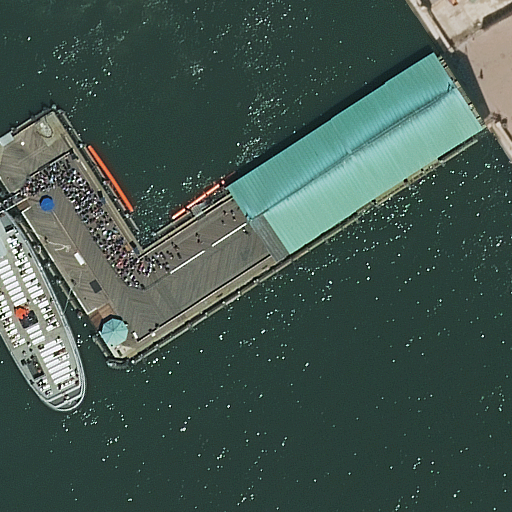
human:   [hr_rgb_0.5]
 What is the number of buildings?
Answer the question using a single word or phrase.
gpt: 2

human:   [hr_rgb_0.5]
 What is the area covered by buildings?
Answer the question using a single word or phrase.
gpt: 949m2

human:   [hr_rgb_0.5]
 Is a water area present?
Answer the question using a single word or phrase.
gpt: yes

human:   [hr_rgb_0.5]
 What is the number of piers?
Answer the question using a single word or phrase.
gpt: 1

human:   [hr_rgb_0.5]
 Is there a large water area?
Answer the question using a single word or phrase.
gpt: yes

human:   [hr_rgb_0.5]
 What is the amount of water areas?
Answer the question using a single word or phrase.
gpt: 1

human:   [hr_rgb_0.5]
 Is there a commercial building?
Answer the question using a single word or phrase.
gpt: no

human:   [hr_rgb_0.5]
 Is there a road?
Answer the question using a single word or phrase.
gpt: yes

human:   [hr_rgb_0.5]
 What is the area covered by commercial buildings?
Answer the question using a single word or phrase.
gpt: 0m2

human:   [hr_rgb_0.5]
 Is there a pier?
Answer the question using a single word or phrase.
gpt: yes

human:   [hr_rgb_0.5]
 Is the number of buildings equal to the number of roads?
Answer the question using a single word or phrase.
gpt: no

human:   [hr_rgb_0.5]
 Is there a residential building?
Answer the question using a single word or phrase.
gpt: yes

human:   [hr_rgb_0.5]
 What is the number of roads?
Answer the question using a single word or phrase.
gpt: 3

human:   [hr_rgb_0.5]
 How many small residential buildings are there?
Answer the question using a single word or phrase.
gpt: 1

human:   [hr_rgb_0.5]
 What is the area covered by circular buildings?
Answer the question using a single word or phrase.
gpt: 19m2

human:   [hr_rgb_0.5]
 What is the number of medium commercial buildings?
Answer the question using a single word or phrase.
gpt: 0

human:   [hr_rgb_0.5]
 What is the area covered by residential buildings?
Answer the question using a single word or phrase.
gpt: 19m2

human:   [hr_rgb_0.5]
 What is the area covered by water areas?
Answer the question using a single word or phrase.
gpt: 10275m2

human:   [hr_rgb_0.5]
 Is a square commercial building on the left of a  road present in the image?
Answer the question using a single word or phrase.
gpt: no

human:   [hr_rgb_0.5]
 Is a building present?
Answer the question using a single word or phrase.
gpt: yes

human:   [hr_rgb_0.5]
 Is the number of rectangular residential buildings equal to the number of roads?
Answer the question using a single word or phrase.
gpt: no

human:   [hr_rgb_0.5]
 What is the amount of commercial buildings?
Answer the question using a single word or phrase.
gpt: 0

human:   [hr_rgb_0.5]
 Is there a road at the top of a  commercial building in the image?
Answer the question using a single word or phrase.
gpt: no

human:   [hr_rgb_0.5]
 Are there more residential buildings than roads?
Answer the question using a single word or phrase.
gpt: no

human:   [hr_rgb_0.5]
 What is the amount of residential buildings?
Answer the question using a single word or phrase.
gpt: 1

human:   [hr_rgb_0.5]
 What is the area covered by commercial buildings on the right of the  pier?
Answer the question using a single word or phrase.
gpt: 0m2

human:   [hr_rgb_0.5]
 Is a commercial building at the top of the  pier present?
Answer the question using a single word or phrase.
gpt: no

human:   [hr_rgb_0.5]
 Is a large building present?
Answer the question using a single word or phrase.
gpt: yes

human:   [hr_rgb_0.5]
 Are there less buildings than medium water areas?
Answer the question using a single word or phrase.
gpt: no

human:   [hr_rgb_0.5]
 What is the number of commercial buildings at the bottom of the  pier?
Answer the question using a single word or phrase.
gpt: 0

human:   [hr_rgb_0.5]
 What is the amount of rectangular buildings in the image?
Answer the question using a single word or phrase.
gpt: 2

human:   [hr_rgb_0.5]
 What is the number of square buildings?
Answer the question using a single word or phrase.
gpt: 1

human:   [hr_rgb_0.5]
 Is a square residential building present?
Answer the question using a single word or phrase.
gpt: yes

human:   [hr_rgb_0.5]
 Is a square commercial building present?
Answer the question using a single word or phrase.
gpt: no

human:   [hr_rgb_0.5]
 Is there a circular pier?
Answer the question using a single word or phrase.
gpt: no

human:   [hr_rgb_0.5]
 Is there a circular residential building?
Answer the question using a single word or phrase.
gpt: yes

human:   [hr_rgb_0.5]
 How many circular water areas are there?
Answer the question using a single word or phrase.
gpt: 0

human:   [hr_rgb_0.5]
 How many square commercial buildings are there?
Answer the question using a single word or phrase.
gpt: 0

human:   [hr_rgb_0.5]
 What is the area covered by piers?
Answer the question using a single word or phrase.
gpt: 2410m2

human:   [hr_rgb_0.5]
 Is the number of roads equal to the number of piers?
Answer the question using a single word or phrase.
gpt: no

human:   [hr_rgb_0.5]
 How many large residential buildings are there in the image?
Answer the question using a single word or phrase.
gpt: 0

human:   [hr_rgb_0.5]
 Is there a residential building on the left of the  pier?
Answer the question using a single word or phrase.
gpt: yes

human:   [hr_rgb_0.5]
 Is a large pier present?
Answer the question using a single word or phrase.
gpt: yes

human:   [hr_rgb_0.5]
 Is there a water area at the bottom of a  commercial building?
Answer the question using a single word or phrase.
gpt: no

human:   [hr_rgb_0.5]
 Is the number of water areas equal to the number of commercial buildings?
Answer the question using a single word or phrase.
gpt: no

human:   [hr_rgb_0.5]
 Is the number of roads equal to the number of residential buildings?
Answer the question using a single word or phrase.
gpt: no

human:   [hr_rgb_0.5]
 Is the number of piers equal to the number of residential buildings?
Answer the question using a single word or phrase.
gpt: yes

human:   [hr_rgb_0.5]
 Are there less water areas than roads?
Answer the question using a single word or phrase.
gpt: yes

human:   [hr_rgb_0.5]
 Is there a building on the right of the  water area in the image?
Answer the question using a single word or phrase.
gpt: no

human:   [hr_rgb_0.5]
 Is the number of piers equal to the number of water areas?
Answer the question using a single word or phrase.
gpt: yes

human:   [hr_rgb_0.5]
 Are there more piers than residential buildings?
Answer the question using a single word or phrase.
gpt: no

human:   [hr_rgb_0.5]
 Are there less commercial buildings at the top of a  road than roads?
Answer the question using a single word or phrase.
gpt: yes

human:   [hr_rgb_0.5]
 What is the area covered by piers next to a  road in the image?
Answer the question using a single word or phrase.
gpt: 2410m2

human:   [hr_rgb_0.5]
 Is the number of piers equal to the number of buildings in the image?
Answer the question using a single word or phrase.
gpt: no

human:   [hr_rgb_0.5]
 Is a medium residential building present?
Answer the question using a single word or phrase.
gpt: no

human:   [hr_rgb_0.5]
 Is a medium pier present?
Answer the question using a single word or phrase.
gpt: no

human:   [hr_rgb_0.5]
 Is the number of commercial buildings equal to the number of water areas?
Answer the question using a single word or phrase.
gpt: no

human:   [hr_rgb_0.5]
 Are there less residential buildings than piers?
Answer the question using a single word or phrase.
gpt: no

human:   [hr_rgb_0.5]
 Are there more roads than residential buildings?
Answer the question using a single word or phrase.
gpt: yes

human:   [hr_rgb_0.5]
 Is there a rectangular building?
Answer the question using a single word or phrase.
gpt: yes

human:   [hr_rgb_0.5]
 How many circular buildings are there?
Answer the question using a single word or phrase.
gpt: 1

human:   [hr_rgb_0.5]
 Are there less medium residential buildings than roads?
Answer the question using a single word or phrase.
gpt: yes

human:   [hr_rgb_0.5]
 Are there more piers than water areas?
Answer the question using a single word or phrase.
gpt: no

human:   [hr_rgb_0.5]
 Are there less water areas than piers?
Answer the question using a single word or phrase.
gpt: no